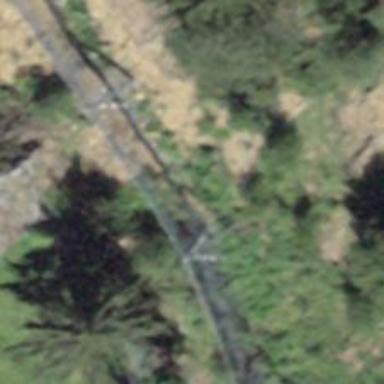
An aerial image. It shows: Fence is in the image.